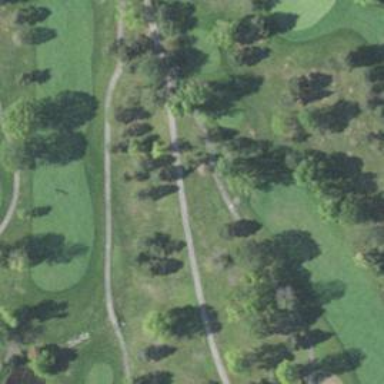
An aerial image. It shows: Service road used as golf cart path.